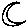
Label: moon